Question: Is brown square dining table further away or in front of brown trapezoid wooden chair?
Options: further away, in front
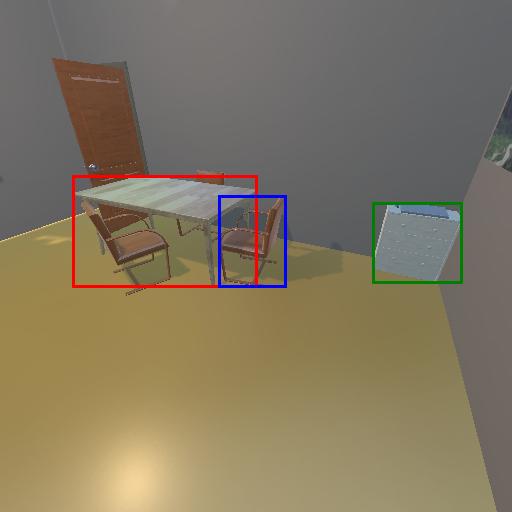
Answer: further away